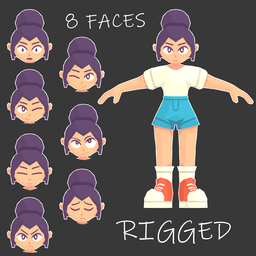
Label: people